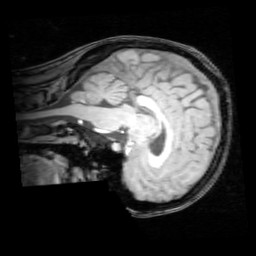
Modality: T1w
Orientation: sagittal
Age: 20
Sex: female
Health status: healthy
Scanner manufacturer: philips
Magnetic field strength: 3 T
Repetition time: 0.012 s
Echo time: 0.0037 s